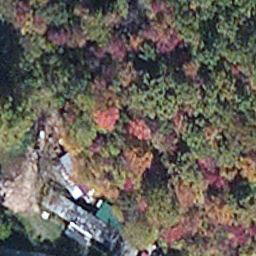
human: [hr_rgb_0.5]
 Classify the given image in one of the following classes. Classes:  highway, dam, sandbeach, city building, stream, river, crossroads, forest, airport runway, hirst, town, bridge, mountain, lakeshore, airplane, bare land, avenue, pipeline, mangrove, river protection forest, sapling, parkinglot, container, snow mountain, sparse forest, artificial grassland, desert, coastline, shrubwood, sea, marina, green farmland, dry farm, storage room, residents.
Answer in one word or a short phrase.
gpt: mangrove